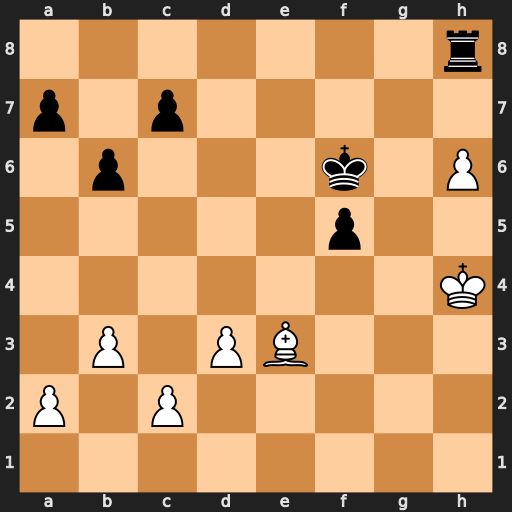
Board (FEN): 7r/p1p5/1p3k1P/5p2/7K/1P1PB3/P1P5/8
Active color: w
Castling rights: -
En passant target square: -
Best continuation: Bd4+ Kg6 Bxh8